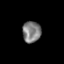
Tissue: prostate
Cell type: Fibroblasts
Senescence score: 0.72
Nuclear area (px): 383
Mean DAPI intensity: 127.937